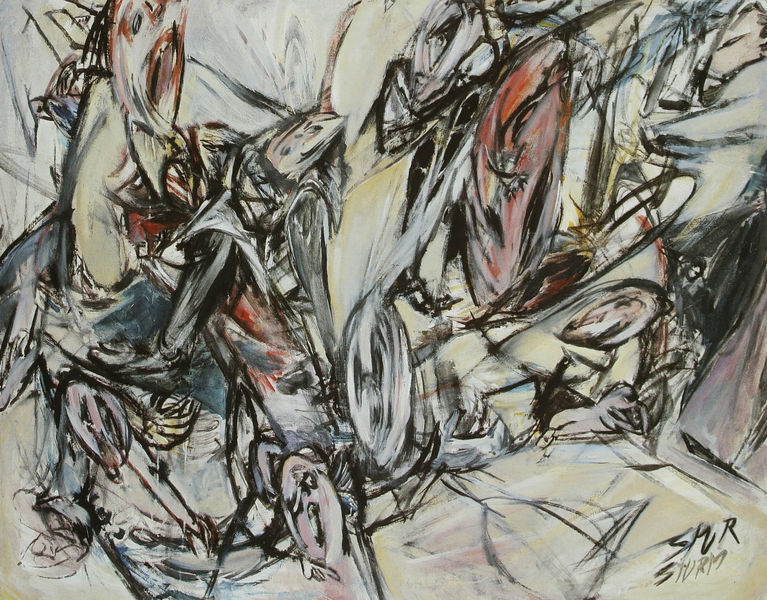
Titel: Martyrium III
Künstler: Helmut Sturm
Standort: München
Institution: Galerie van de Loo
Schlagwörter: kampf, weiß, gelb, menschen, bewegung, braun, grau, pastell, schwarz, zeichnung, rot, tiere, expressionismus, gesichter, augen, gesicht, signatur, verzerrung, pastos, kreis, oval, chaos, bewegt, düster, abstrakt, modern, formen, linien, signiert, auto, figuren, gewalt, sturm, wild, striche, abstraktion, münchen, linie, wirbel, durcheinander, strich, dynamik, hässlich, kreise, pinselstrich, verschwommen, verwischt, dynamisch, spiralen, spirale, ungegenständlich, geometrie, fratzen, verzerrt, informel, gestisch, bewegungen, outlines, informell, helmut sturm, abstossend, beunruhigend, h.sturm, smr, smr sturm